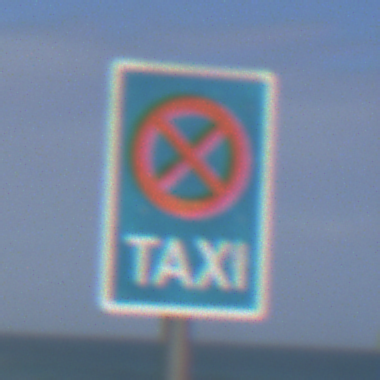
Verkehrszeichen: Taxenstand
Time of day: Midday
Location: Outdoor (Nature)
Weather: PartlyCloudy
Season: NotSpecified
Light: Natural